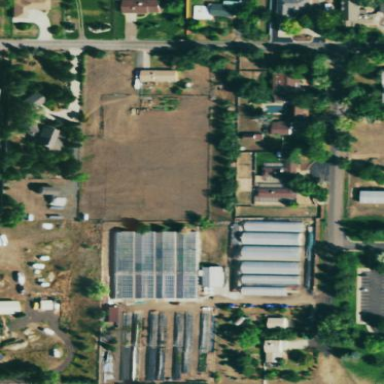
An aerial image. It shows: Greenhouse used for horticulture.